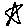
Label: star